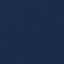
Land use / land cover class: SeaLake